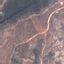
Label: HerbaceousVegetation